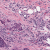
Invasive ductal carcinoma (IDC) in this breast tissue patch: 1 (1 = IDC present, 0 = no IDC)